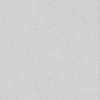
Label: dusty